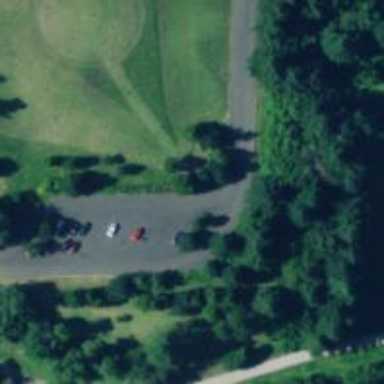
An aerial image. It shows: Golf tee.